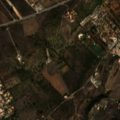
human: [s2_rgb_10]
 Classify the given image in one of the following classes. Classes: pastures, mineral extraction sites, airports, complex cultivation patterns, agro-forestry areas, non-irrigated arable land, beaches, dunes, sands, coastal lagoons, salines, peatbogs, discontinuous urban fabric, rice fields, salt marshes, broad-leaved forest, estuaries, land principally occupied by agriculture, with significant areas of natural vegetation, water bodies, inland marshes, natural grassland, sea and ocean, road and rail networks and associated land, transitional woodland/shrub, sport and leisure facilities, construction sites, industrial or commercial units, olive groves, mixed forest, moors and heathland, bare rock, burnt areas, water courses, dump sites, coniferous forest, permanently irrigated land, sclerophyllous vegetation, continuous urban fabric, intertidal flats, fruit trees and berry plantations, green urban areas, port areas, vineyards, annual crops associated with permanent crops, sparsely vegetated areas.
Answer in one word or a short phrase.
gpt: discontinuous urban fabric, annual crops associated with permanent crops, complex cultivation patterns, land principally occupied by agriculture, with significant areas of natural vegetation